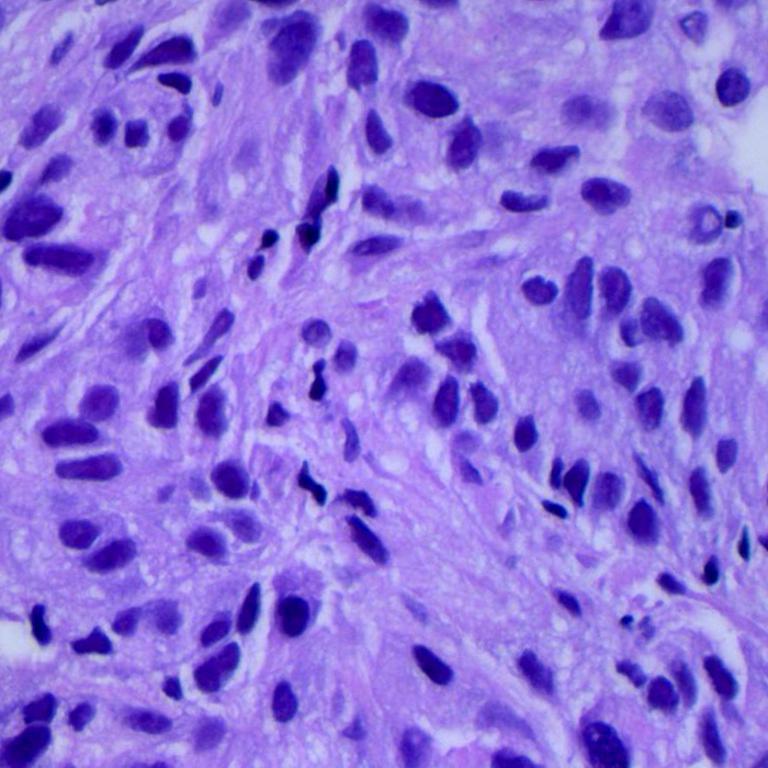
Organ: lung
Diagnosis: adenocarcinomas